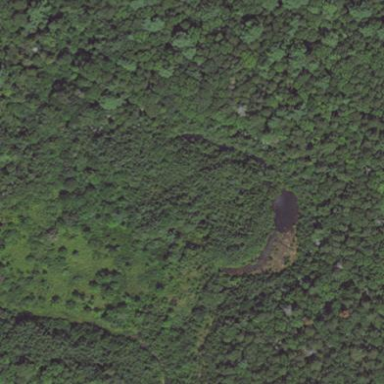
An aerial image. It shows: Bog wetland.